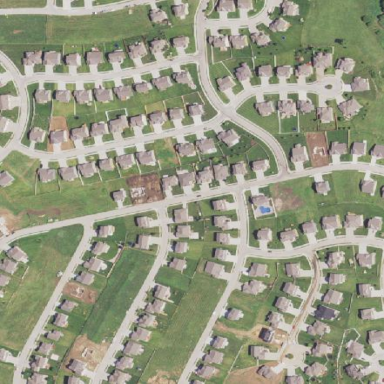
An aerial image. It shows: Residential area composed of single-family homes.